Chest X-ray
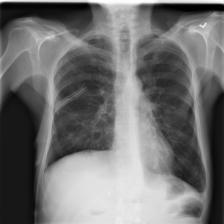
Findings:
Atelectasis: negative
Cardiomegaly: negative
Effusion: negative
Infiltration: negative
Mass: negative
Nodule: negative
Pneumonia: negative
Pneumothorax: positive
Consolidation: negative
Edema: negative
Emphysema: negative
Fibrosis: negative
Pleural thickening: negative
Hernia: negative